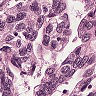
Metastatic tissue present: yes